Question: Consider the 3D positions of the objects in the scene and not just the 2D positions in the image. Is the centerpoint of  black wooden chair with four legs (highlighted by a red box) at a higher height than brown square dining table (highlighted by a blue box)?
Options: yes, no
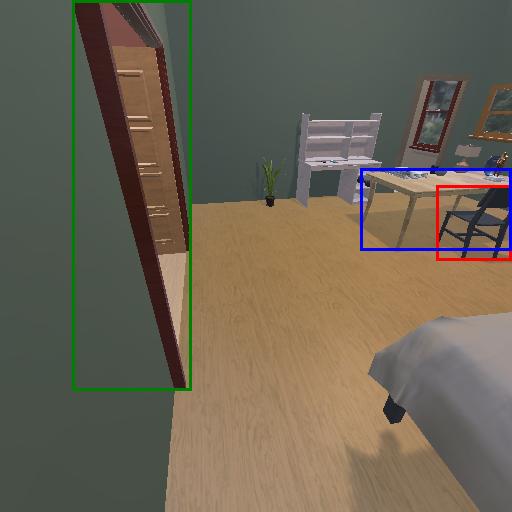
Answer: yes